Question: I am using react-chartjs-2 and I want the labels to be circular. also I want the chart itself with labels have a display of inline-block so that I get something like this photo:
[
but what I actually get is this :
<URL>
and my code is here :
'''
let _data = data;
let _backgroundColor = [];
let _borderColor = [];
setDataShareholder(res);
res.value.forEach(item => {
let rgb = '${random(0, 255)}, ${random(0, 255)}, ${random(0, 255)}';
_backgroundColor.push('rgba(${rgb}, 0.5)')
_borderColor.push('rgba(${rgb}, 1)')
});
_data.labels = res.value.map(item => item.name)
_data.datasets = [{
data: res.value.map(item => Number(item.violationsCount)),
backgroundColor: _backgroundColor,
borderColor: _borderColor,
borderWidth: 1
}];
setData(_data);
'''
usage :
'''
import { Doughnut } from 'react-chartjs-2';
<Doughnut data={data} />
'''
please help me if you can. thanks
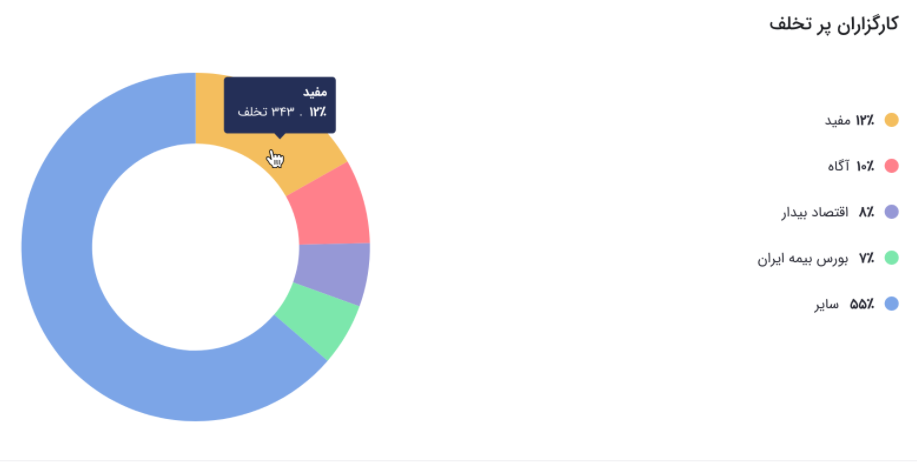
Answer: You can configure the chart options. You can set the legend position to right and pointStyle to circle:
'''
const options = {
type: 'doughnut',
data: {
labels: ["Red", "Blue", "Yellow", "Green", "Purple", "Orange"],
datasets: [{
label: '# of Votes',
data: [12, 19, 3, 5, 2, 3],
backgroundColor: ["Red", "Blue", "Yellow", "Green", "Purple", "Orange"]
}]
},
options: {
plugins: {
legend: {
position: 'right',
labels: {
usePointStyle: true,
pointStyle: 'circle'
}
}
}
}
}
const ctx = document.getElementById('chartJSContainer').getContext('2d');
new Chart(ctx, options);
'''
'''
<body>
<canvas id="chartJSContainer" width="600" height="400"></canvas>
<script src="https://cdnjs.cloudflare.com/ajax/libs/Chart.js/3.7.1/chart.js"></script>
</body>
'''